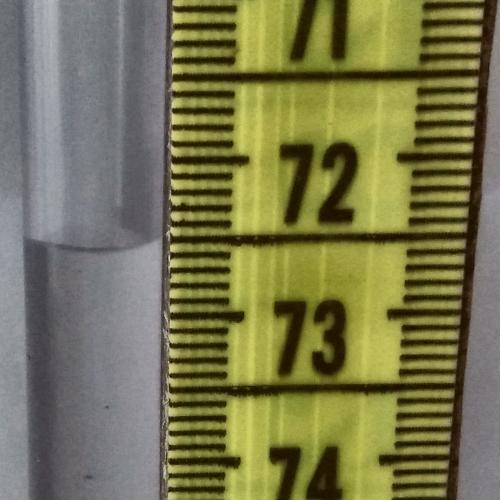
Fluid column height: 72.5 cm